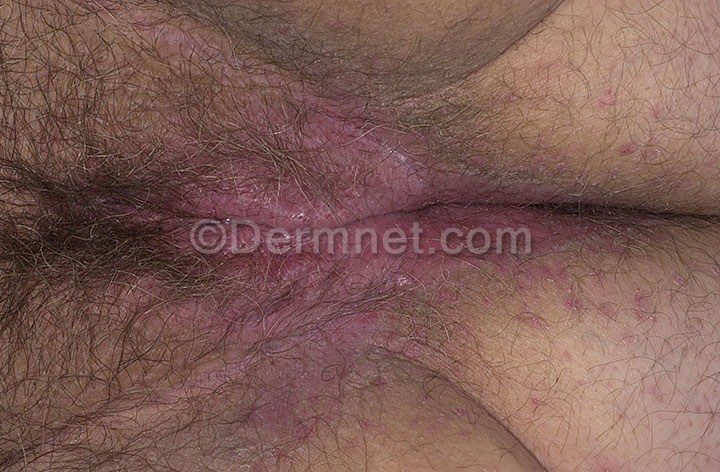
Disease: Tinea Ringworm Candidiasis and other Fungal Infections